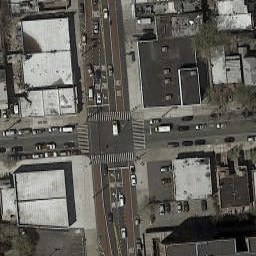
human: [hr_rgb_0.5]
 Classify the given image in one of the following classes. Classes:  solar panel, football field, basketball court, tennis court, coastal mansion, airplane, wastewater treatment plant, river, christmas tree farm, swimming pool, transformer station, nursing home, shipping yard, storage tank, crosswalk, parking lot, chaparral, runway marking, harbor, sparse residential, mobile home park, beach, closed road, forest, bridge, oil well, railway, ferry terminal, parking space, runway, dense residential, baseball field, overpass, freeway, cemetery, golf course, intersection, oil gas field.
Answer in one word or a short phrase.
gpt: intersection